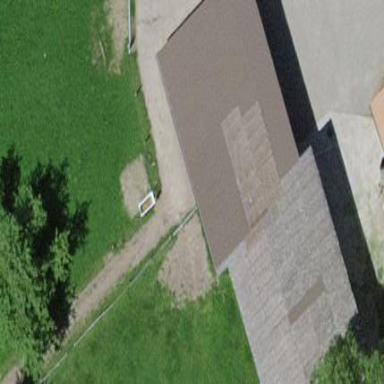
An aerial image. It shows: Garage.